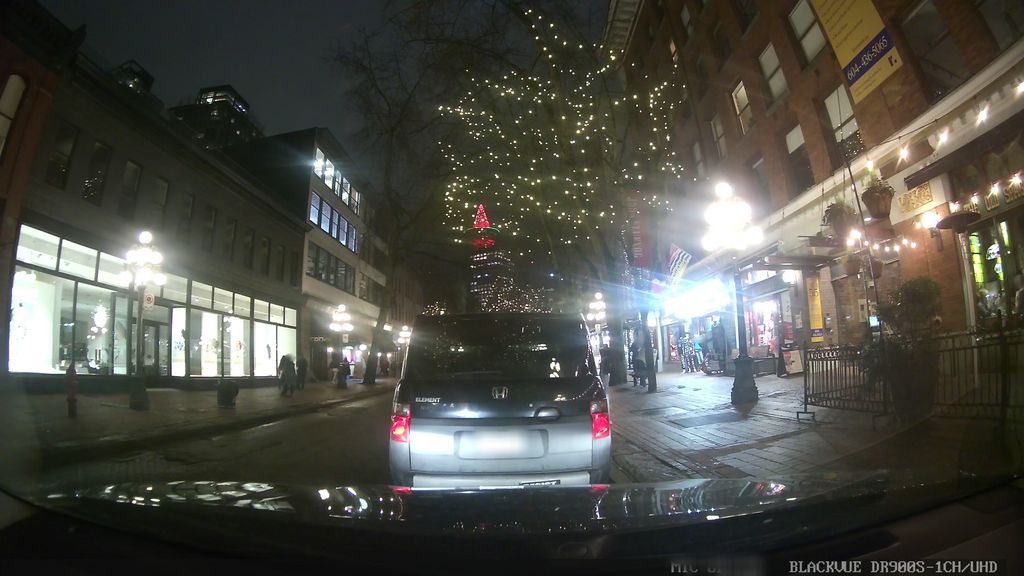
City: vancouver